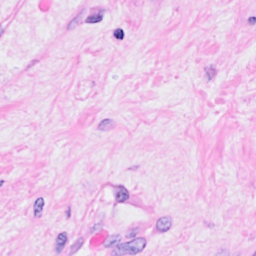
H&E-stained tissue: Breast